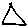
Label: triangle